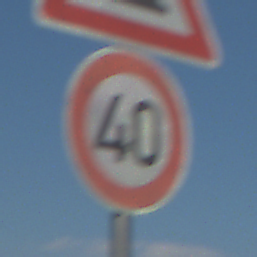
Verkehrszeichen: Geschwindigkeit40
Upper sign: UnebeneFahrbahn
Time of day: MorningAfternoon
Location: Outdoor (Nature)
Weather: PartlyCloudy
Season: NotSpecified
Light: Natural